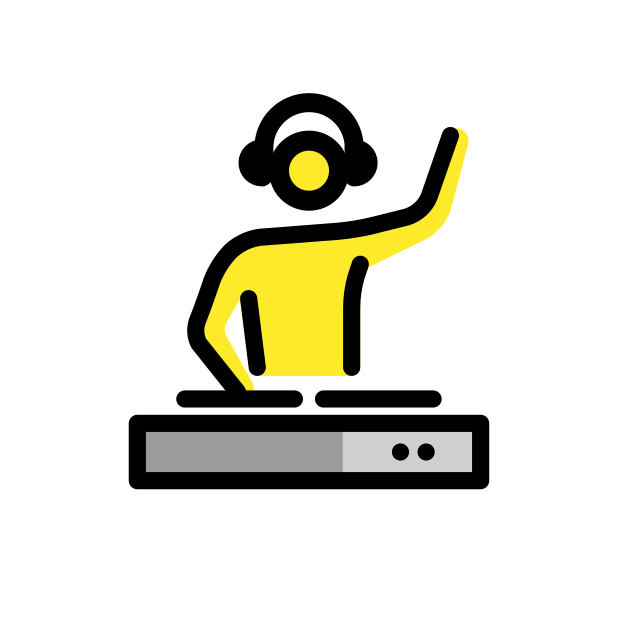
dj man